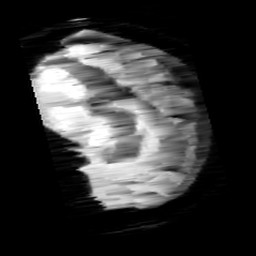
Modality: minIP
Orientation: sagittal
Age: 13
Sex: male
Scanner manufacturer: siemens
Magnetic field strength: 3 T
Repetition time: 0.027 s
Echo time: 0.02 s